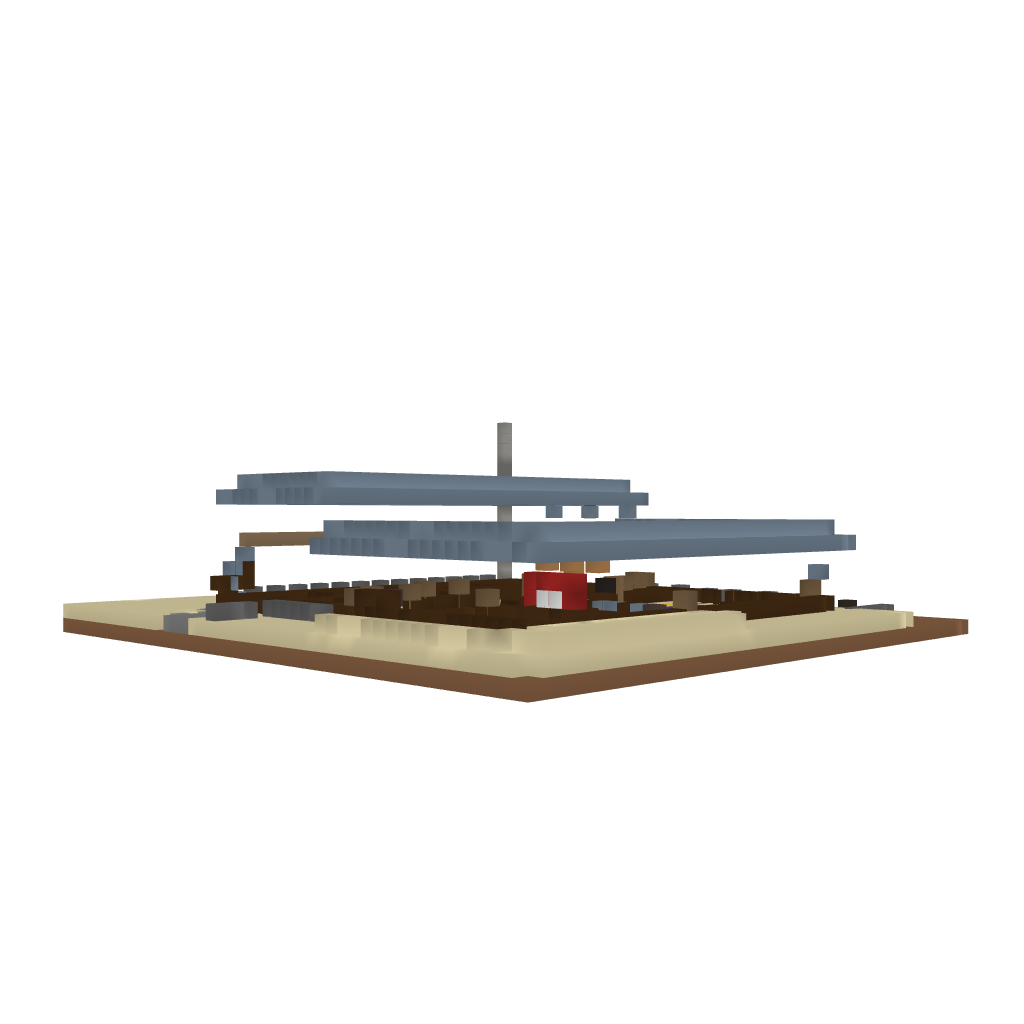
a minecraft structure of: funeral home